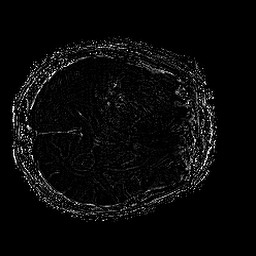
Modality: SWI
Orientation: axial
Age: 66
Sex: male
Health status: ill
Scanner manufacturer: philips
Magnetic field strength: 3 T
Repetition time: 0.031 s